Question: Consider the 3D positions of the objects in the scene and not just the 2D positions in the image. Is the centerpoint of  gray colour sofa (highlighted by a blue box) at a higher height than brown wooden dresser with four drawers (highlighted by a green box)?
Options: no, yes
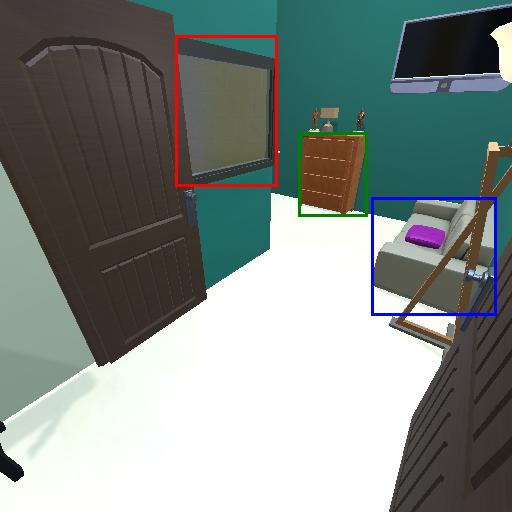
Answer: no